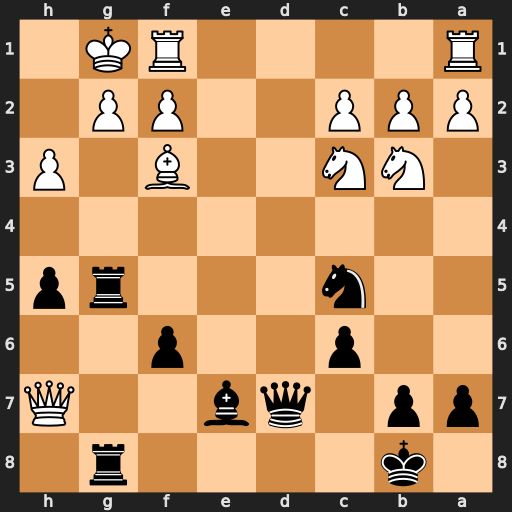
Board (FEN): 1k4r1/pp1qb2Q/2p2p2/2n3rp/8/1NN2B1P/PPP2PP1/R4RK1
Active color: b
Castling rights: -
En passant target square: -
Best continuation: Qxh3 Qxg8+ Rxg8